Field crop: maize
Growth stage: 2
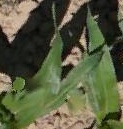
Species: maize